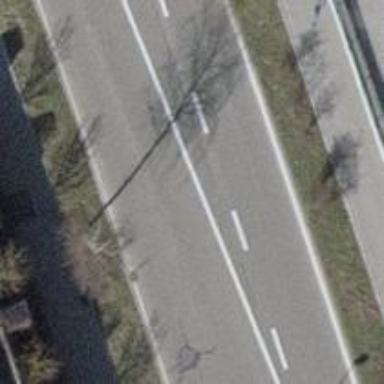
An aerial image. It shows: Secondary road with asphalt surface.